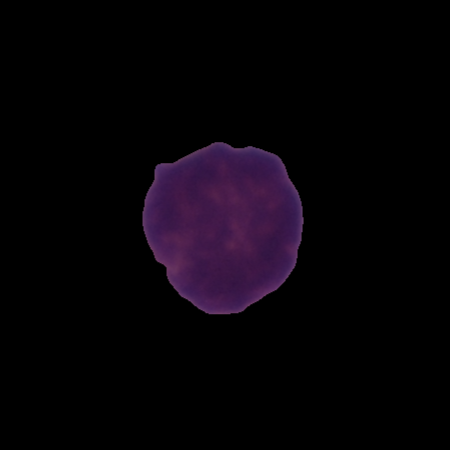
Label: healthy